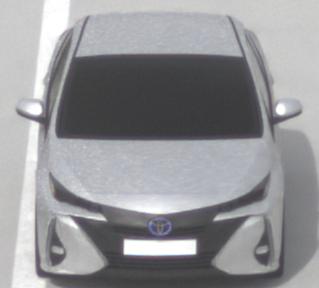
Make: Toyota
Model: Prius 1.8 Plug-In Hybrid
Detailed model: Prius (XW5) Plug-In
Model produced from: 2019/07
Model produced until: 2020/07
Doors: 5
Color: white
Road condition: dry road
Daytime: morning or afternoon
Contrast: low contrast